Interaction volume radius: 5 \u00c5
Interaction volume height: 25 \u00c5
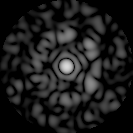
Disorder parameter: 0.6624